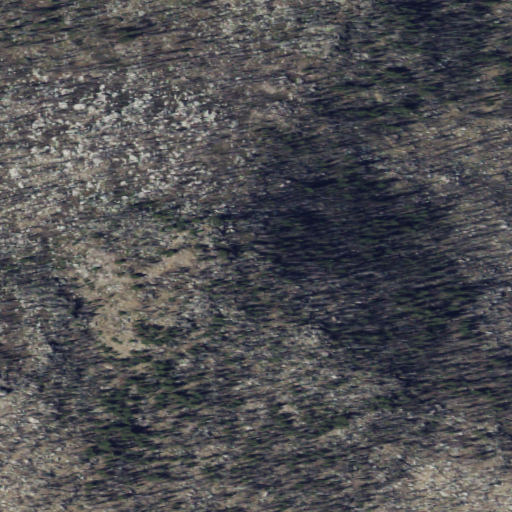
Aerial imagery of mountain in Washington named Granite Mountain containing only shrub